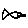
Label: fish